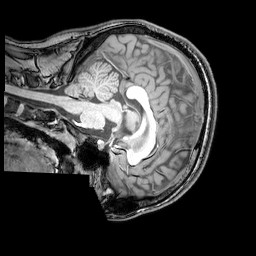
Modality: T1w
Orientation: sagittal
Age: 20
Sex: male
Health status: healthy
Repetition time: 0.081 s
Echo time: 0.037 s